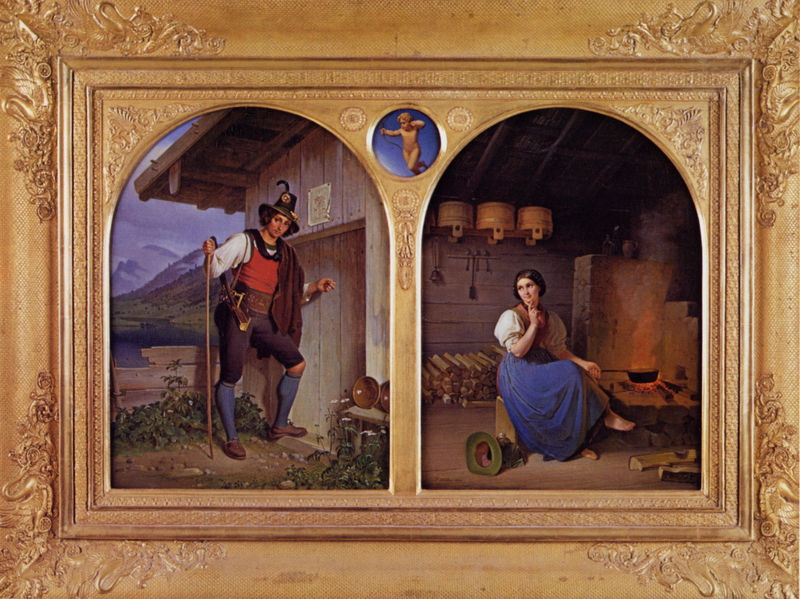
Titel: Ein Gebirgsjäger, der bei einer Sennerin anklopft
Künstler: Theodor Leopold Weller
Standort: München
Institution: Gemälde-Galerie L. Balogh
Schlagwörter: berg, blau, feder, feuer, fuß, gemälde, himmel, mann, wasser, wolken, grün, landschaft, mädchen, see, braun, frau, holz, hut, hüte, kleid, raum, tür, dach, haus, rot, malerei, ornament, rock, hemd, hose, gesicht, rahmen, teller, bild, innenraum, porträt, hütte, kirche, rauch, gold, haare, innen, kind, paar, pflanzen, puffärmel, bauern, kamin, kreis, ofen, oval, rund, stock, engel, putto, deutschland, kübel, topf, magd, bilder, bogen, zwei, schuhe, stab, bäuerin, berge, gebirge, alm, bank, rundbogen, romantik, querformat, verzierung, bretter, warten, weste, bauer, strümpfe, barfuss, doppelbildnis, doppelporträt, außen, knabe, bayern, alpen, idyll, tracht, zuber, scheite, besuch, küche, ehepaar, köchin, jäger, gut, gewehr, wanderer, rundbögen, feuerholz, holzscheite, kniebundhose, kniestrümpfe, kochen, ankunft, außenraum, schüsseln, wanderstab, amor, eimer, hirte, tiegel, ikone, bergsee, dirndl, gamsbart, schnitzereien, dachgaube, herd, erwartung, milchmagd, heimkehr, rückkehr, pfanne, dacht, pilger, bundhose, bottiche, holzscheit, melkeimer, herdfeuer, kochstelle, senner, sennerin, holzstoss, klopfen, ledergürtel, diptychon, doppelbild, anklopfen, hilz, tiroler, schaff, grbirge, innen+, gold blau, cupidus, roldrahmen, diptychn, feueralm, wareten